Question: I'm trying to set my project include to the path '%OPENCV_246%\..\..\include'
This resolves to the path 'F:\dev\opencv_246uild\include'
However, when setting the project includes, that path will not resolve and as a result the included headers break.
I've tried both '%OPENCV_246%\..\..\include' and '$(OPENCV_246)\..\..\include' with no luck.
Using the path directly fixes my includes, but I'd like to have a better way of managing the path through environment variables.
In the screenshot I've added both for clarity, If anyone could point out the step I'm missing here I'd appreciate it.
EDIT: Variable 'OPENCV_246' contains value 'F:\dev\opencv_246uild+c11'

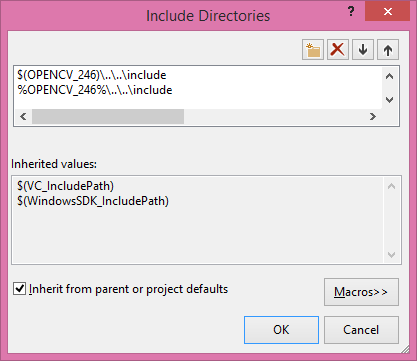
Answer: Dev studio won't recognize any environment variables that have been changed since it was started, so if you change one, a restart is required (of Dev studio, not the computer).
<URL>